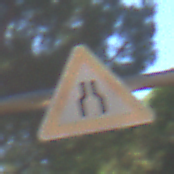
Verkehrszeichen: VerengteFahrbahn
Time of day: MorningAfternoon
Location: Outdoor (Suburban)
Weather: Clear
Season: NotSpecified
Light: Natural